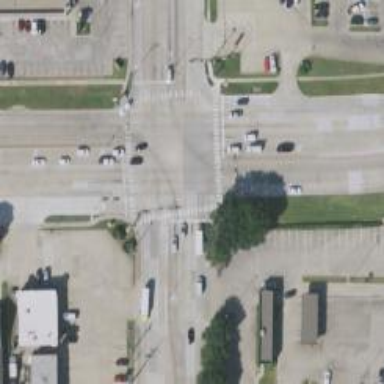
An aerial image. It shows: Secondary road with separate sidewalks.